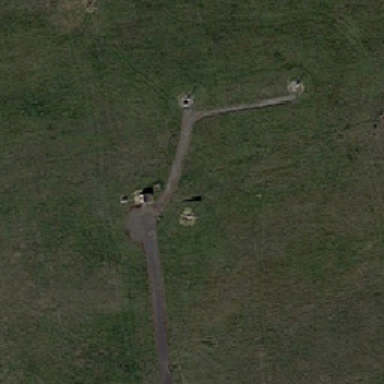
The road is in the meadow .